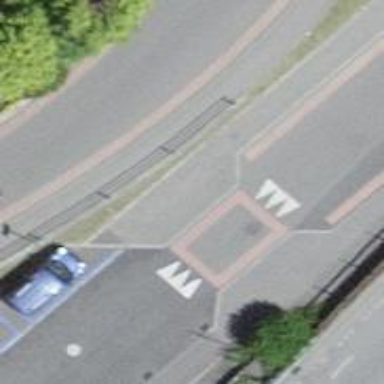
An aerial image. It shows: Marked crossing with traffic calming table.